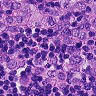
Metastatic tissue present: yes